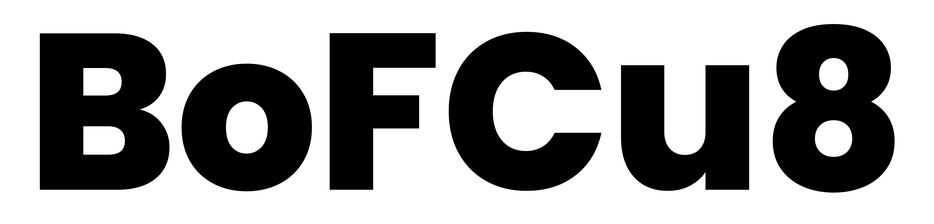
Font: Poppins-ExtraBold